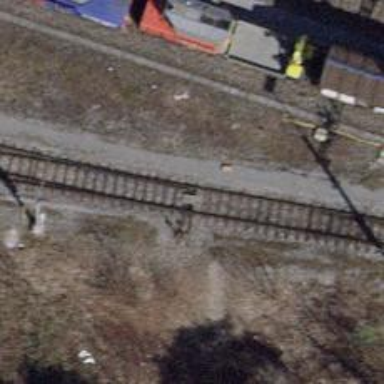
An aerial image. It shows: Railway switch.